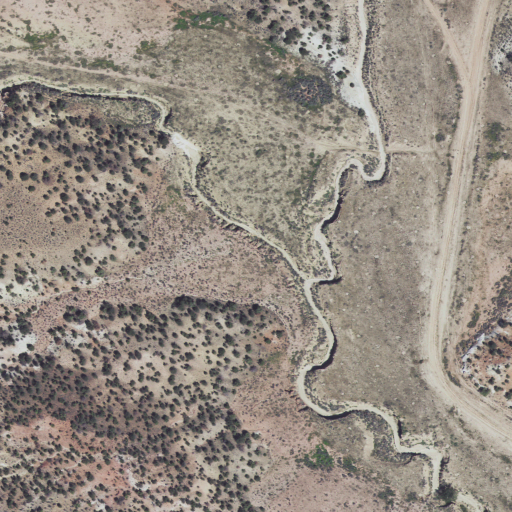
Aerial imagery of valley in Utah named Right Fork Wide Hollow containing shrub and evergreen forest